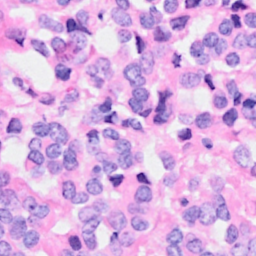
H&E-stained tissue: Breast